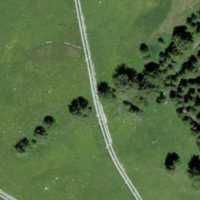
EUNIS habitat code: 26
Species observed at this site:
Campanula thyrsoides